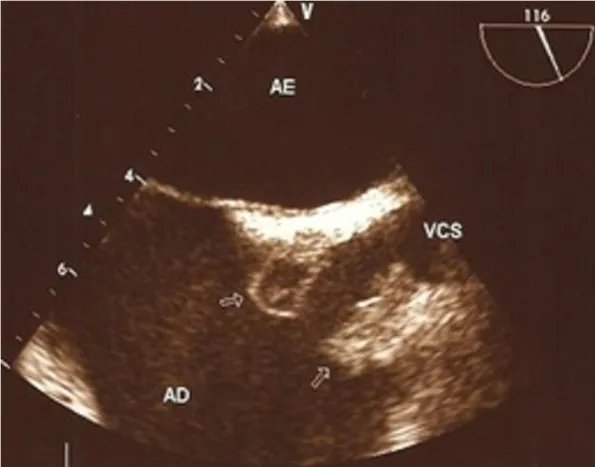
Echocardiography showing two images of sub-endothelial abscesses in the transition from the superior vena cava and right atrium.
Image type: radiology (ultrasound)